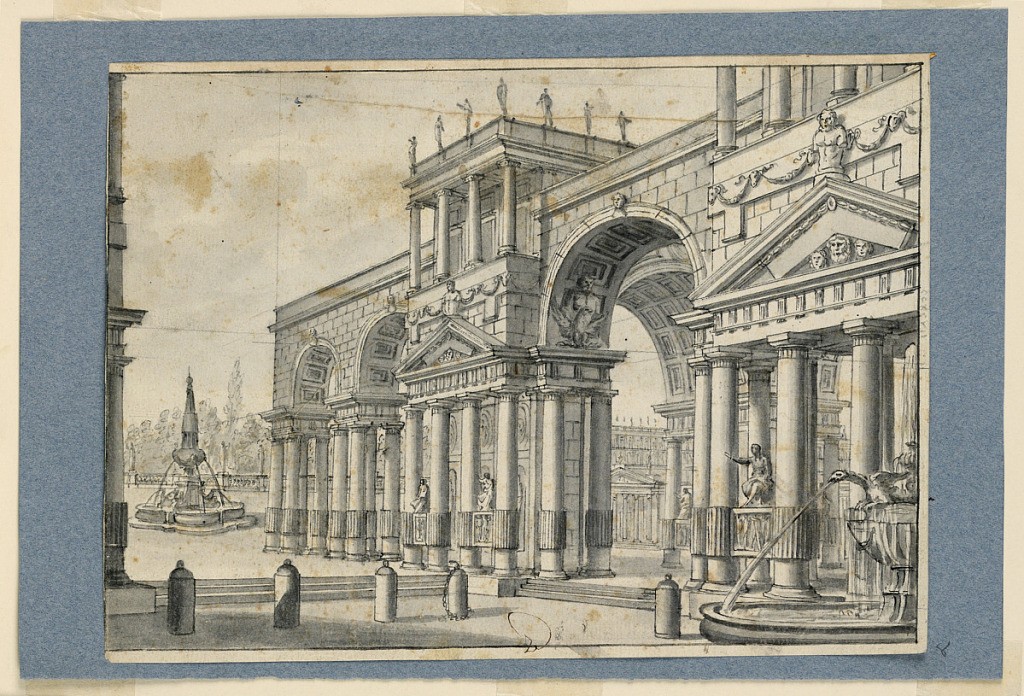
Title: Stage Design, Colonnade and fountains
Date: mid-18th century
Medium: Pen and brown ink, brush and sepia wash on paper
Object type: Drawing
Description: Horizontal rectangle. Colonnade from right front corner to left back, richly decorated. Richly decorated fountains at either end. View into park at background.